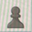
Piece: bP